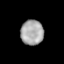
Tissue: prostate
Cell type: T cells
Senescence score: 0.6851
Nuclear area (px): 556
Mean DAPI intensity: 168.178